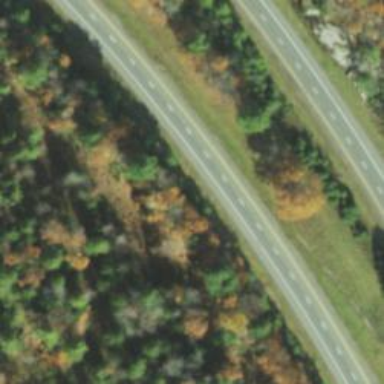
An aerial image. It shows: Asphalt motorway.